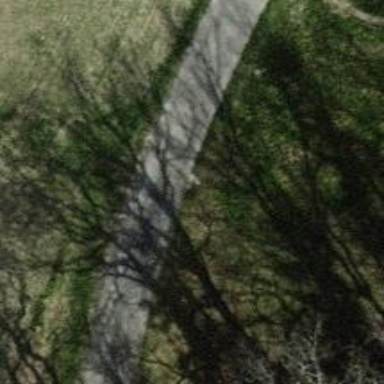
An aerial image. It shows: Well-maintained track road with grade 1 tracktype.